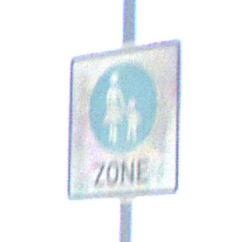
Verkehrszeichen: BeginnFussgaengerzone
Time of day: Midday
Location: Outdoor (Nature)
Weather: Clear
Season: NotSpecified
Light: Natural